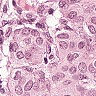
Metastatic tissue present: yes